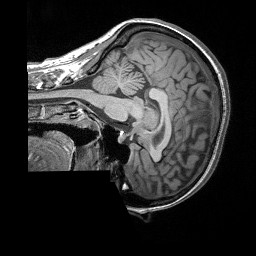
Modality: T1w
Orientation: sagittal
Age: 28
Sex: female
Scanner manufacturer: siemens
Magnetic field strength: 3 T
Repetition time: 1.9 s
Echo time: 0.00252 s